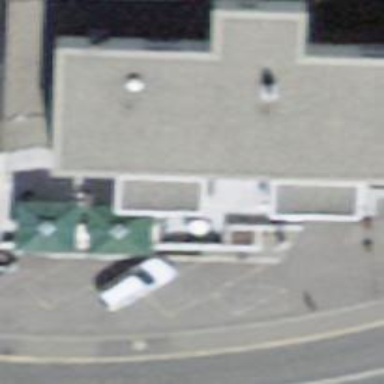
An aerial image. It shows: Hotel with flat roof.